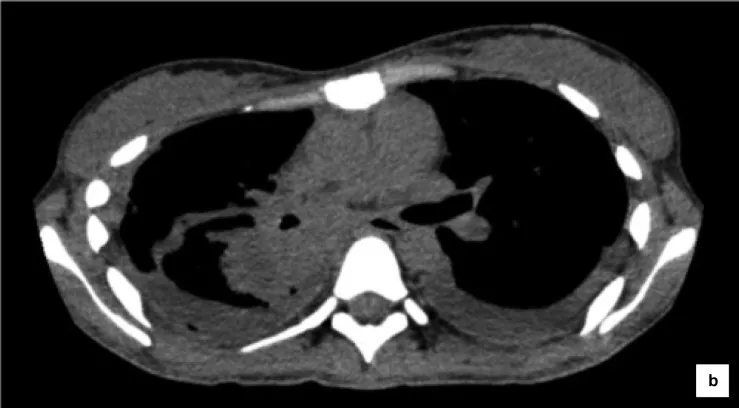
Computed tomography (CT) scan before administration of osimertinib. Pleural effusion on both sides was observed (b).
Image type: radiology (ct)